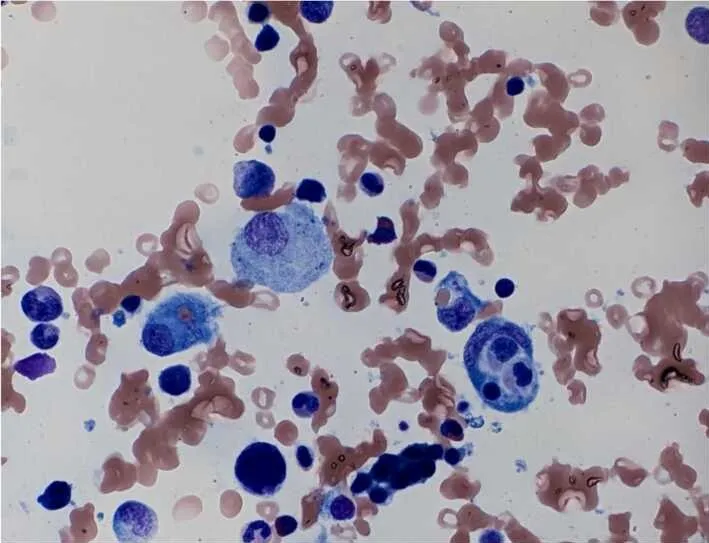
Bone marrow biopsy showing hemophagocytosis.
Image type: pathology (giemsa)